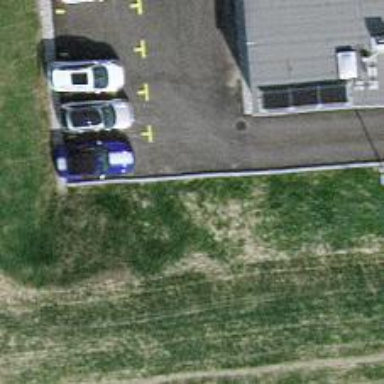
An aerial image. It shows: Road serving as parking aisle.